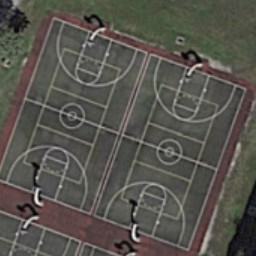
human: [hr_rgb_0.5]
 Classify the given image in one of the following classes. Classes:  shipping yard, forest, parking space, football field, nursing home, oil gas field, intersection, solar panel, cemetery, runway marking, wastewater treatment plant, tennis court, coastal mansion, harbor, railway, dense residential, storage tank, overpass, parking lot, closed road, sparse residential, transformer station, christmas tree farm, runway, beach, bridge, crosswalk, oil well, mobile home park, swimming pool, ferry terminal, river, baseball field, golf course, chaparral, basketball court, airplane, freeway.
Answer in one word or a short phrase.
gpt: basketball court